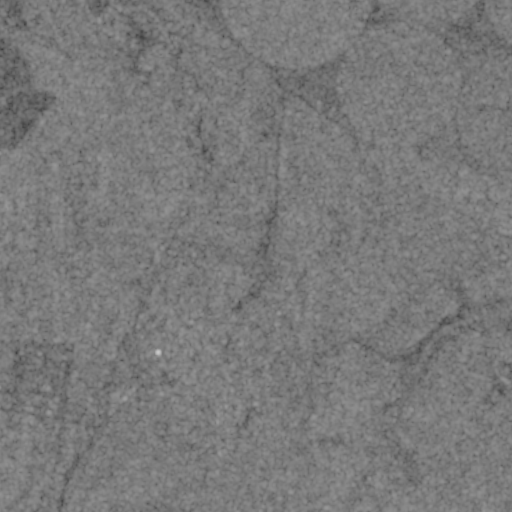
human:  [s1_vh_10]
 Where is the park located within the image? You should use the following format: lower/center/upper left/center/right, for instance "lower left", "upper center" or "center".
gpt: The park is located in the center left of the image.
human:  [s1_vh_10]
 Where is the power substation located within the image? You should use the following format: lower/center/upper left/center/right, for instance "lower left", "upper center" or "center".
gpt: The power substation is located in the lower left of the image.
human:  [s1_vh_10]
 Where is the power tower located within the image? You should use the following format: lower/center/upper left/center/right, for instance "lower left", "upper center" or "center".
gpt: The power tower is located in the left of the image.
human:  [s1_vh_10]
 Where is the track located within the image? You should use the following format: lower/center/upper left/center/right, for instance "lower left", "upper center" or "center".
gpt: There is no track in the image.

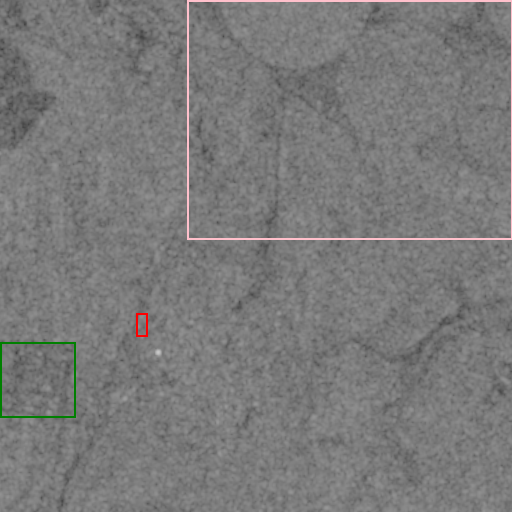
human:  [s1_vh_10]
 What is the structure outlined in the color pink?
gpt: The structure outlined in pink is a crop field.
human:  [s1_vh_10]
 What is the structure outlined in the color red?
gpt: The structure outlined in red is a park.
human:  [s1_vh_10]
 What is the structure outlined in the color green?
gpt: The structure outlined in green is a power substation.
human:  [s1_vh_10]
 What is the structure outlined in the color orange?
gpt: There is no orange outline.